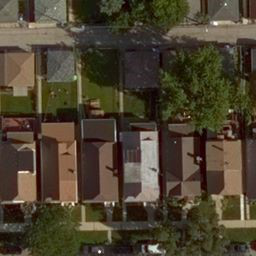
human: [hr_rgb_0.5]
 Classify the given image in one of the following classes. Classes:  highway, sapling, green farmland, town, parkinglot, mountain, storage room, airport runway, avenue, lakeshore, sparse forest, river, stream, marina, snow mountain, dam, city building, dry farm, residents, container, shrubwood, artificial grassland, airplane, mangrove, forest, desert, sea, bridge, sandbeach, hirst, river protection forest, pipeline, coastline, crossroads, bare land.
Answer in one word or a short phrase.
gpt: residents